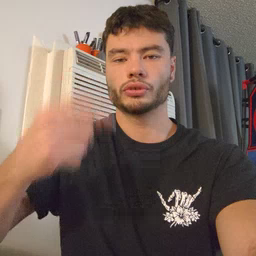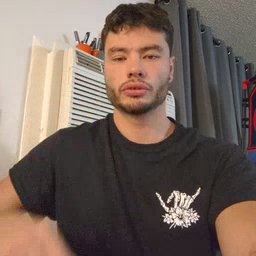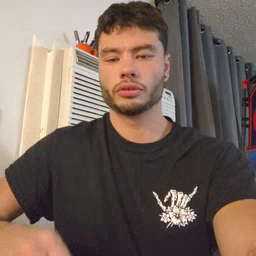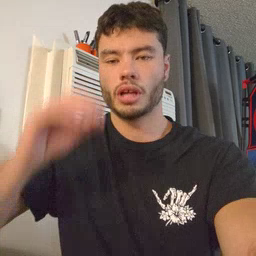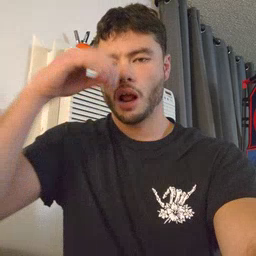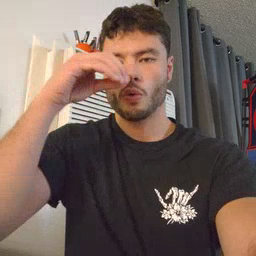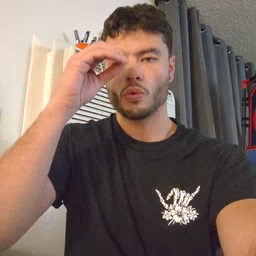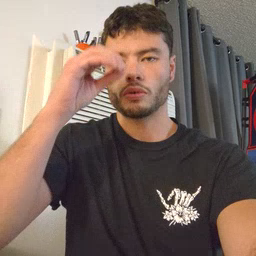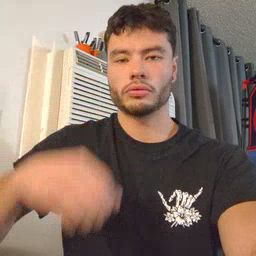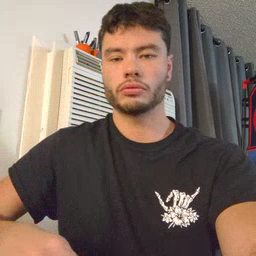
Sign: owl